Question: I use a DataTable as source for my DataGrid:
'''
dt.Columns.Add("Update?", typeof(Boolean));
dt.Columns.Add("Emulator", typeof(String));
dt.Columns.Add("Path", typeof(String));
...
dataGrid1.ItemsSource = dt.DefaultView;
'''
The XAML code to the DataGrid:
'''
<DataGrid AutoGenerateColumns="True" Height="133" HorizontalAlignment="Left" Margin="0,81,0,0" Name="dataGrid1" VerticalAlignment="Top" Width="688" >
<DataGrid.Columns>
<DataGridCheckBoxColumn CanUserResize="False" Header="Update?" />
<DataGridTextColumn CanUserResize="False" Header="Emulator" IsReadOnly="False"/>
<DataGridTextColumn CanUserResize="False" Header="Path" IsReadOnly="False"/>
</DataGrid.Columns>
</DataGrid>
'''
So if the DataTable is empty I got an empty DataGrid showing the three headers names.
If the DataTable contains items the DataGrid gets extra columns instead of filling the already existing ones.

What can I do that the DataGrid fills up its existing columns?
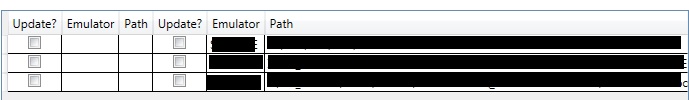
Answer: set 'AutoGenerateColumns="False"'
if you set this property as 'true' the columns will be created automatically
And also you need to set the binding , sample code :
'''
<DataGrid Name="DG1" AutoGenerateColumns="False" ItemsSource="{Binding}">
<DataGrid.Columns>
<DataGridCheckBoxColumn Header="Online Order?" IsThreeState="True" Binding="{Binding OnlineOrderFlag}" />
</DataGrid.Columns>
</DataGrid>
'''